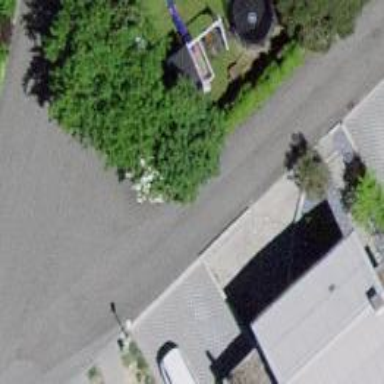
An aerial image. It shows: Smooth asphalt road in residential area.